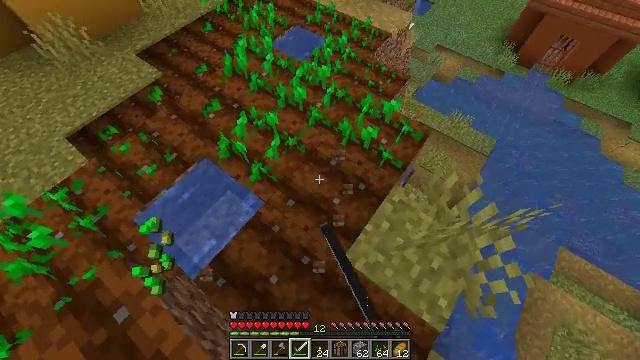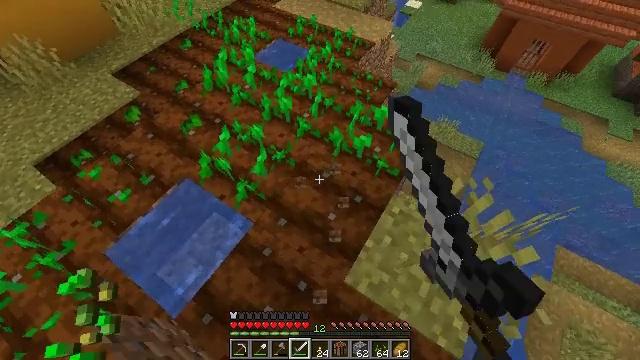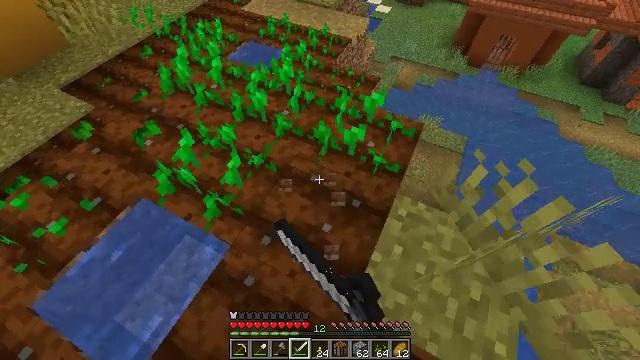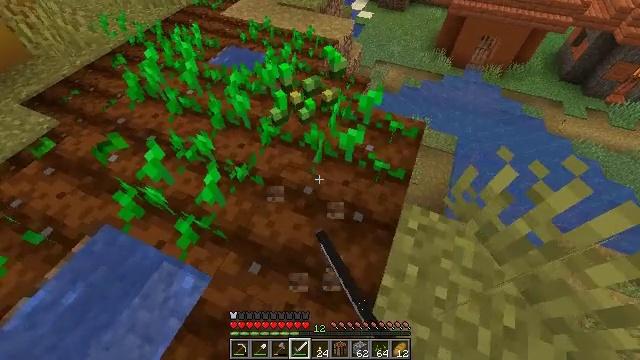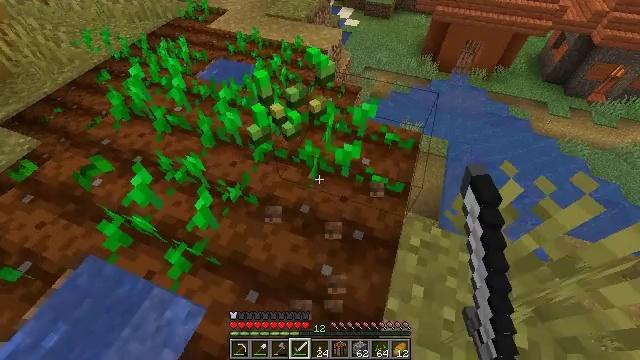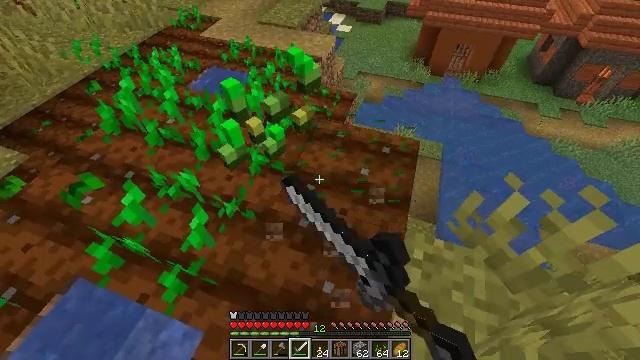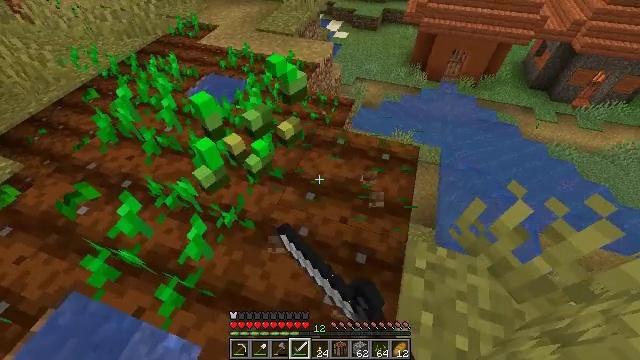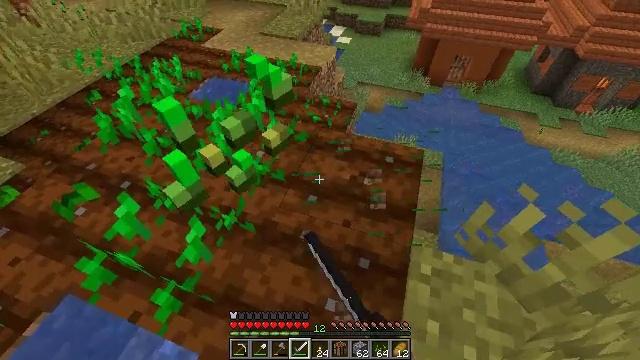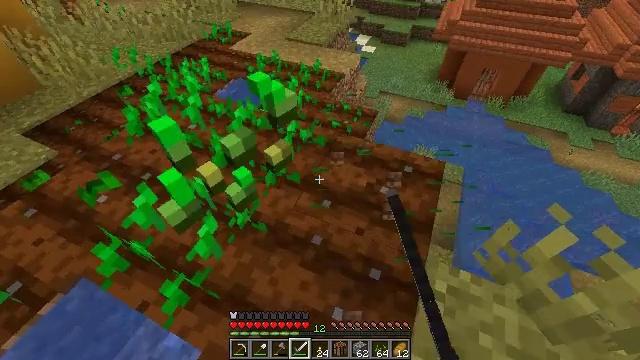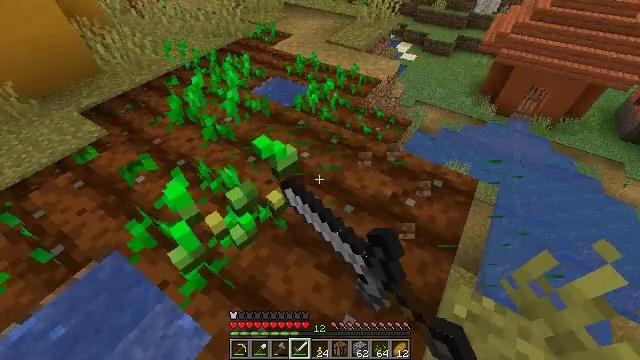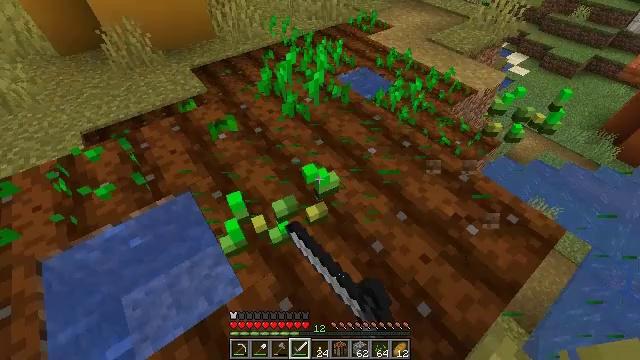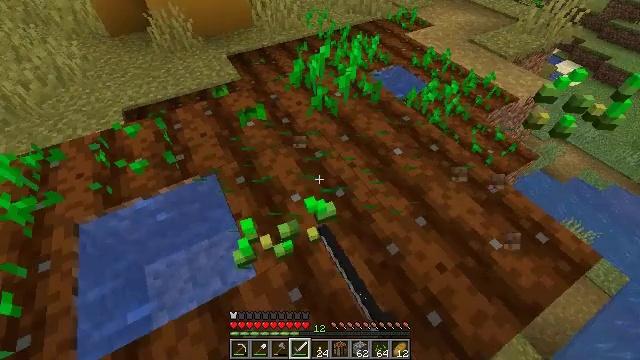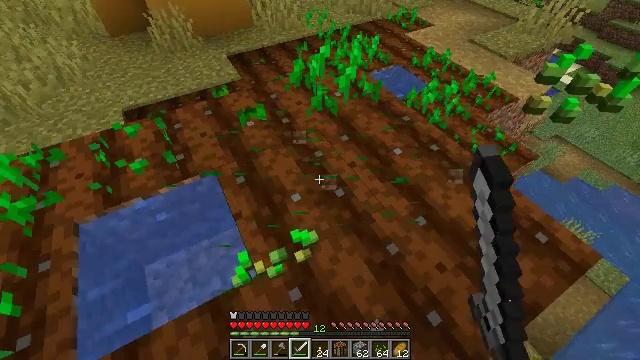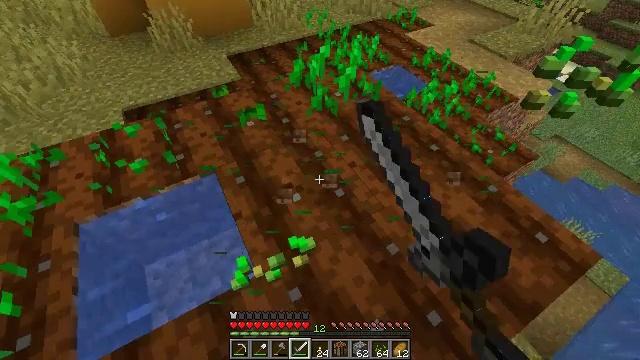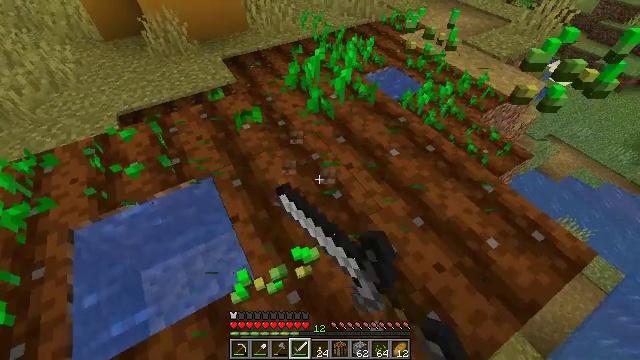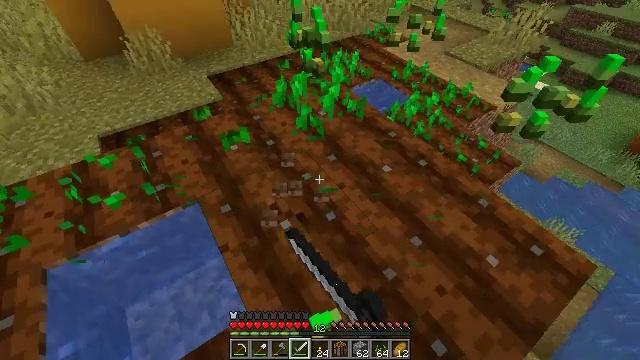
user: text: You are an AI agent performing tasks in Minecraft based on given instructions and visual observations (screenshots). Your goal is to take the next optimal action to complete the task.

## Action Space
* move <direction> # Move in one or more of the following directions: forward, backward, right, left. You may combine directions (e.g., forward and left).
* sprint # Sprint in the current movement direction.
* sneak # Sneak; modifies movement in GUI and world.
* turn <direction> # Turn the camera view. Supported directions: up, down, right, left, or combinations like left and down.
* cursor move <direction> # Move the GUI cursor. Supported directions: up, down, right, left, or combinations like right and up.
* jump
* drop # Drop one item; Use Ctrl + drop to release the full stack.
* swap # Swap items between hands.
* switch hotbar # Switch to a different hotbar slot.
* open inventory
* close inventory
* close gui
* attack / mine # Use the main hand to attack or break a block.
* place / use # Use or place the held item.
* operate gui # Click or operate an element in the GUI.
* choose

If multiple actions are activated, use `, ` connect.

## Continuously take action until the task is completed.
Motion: motion action
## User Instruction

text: Gather wheat by left-clicking on it.
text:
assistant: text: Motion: move forward, turn right and up, attack / mine
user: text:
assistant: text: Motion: move forward, turn right and up, attack / mine
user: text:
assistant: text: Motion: move forward, turn right and up, attack / mine
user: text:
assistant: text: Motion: turn right and up, attack / mine
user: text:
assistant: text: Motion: turn right, attack / mine
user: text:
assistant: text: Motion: turn up, attack / mine
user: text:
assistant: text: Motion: attack / mine
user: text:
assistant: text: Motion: turn left and up, attack / mine
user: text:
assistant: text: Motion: turn left, attack / mine
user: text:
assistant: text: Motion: turn left and down, attack / mine
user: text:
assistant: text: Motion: turn left and down, attack / mine
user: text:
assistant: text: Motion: attack / mine
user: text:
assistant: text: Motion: attack / mine
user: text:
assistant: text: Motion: move forward, turn right, attack / mine
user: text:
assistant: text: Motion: move forward, turn right and up, attack / mine
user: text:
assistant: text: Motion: move forward, turn right and up, attack / mine
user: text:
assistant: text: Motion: move forward, turn up, attack / mine
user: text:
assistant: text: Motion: move forward, turn up, attack / mine
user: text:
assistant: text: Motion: move forward, attack / mine
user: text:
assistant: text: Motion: move forward, attack / mine
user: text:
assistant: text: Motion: move forward and move right, attack / mine
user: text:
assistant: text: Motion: move forward and move right, turn right and down, attack / mine
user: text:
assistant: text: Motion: move right, turn right and down, attack / mine
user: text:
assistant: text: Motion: turn right, attack / mine
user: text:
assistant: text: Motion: turn right, attack / mine
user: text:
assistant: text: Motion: turn right, attack / mine
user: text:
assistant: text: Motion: attack / mine
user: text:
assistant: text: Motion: attack / mine
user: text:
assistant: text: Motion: turn left, attack / mine
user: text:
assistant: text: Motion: turn left and down, attack / mine